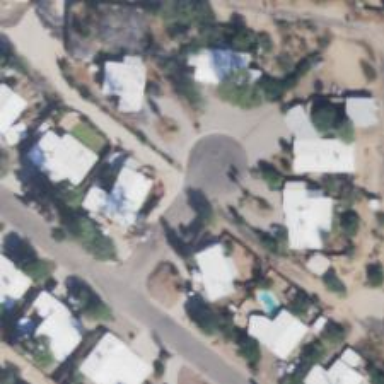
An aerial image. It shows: Alley classified as service road.